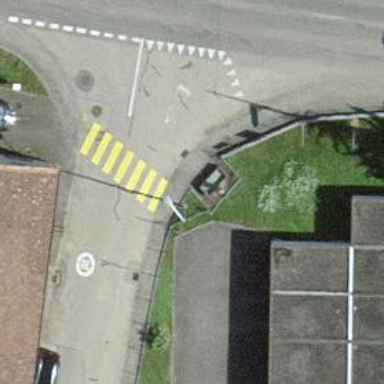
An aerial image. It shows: Crossing road.